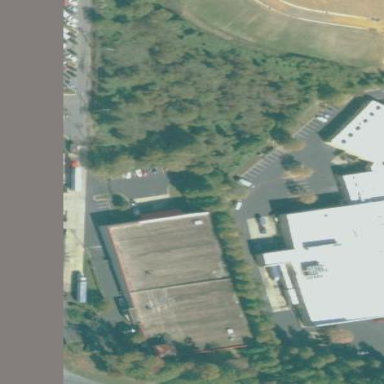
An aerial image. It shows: Warehouse building.